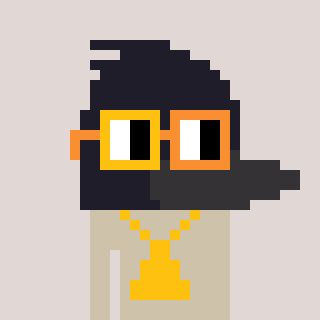
a pixel art character with square yellow and orange glasses, a raven-shaped head and a bege-colored body on a warm background